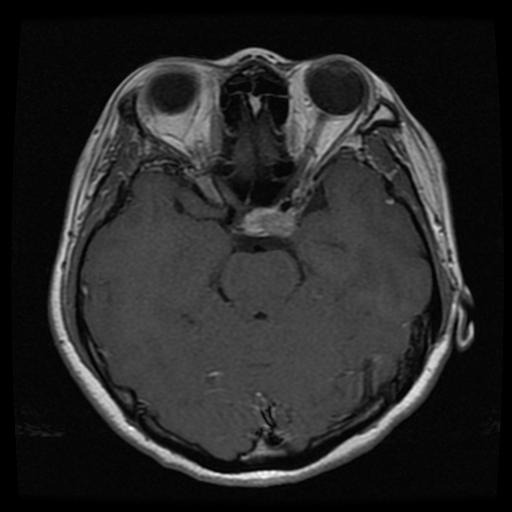
Label: pituitary